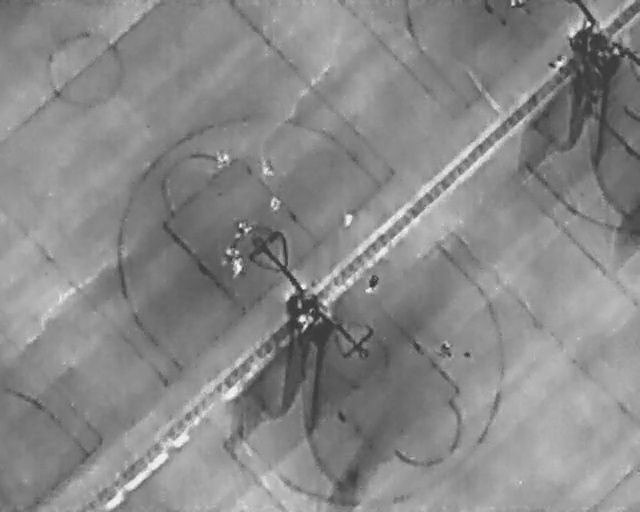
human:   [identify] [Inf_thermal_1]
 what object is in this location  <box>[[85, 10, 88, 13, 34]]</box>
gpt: <ref>1 medium person at the top right</ref>

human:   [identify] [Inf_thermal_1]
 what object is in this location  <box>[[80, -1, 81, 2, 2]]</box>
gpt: <ref>1 small person at the top right</ref>

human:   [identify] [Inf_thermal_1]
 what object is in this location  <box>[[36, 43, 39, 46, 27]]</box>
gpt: <ref>1 large person at the center</ref>